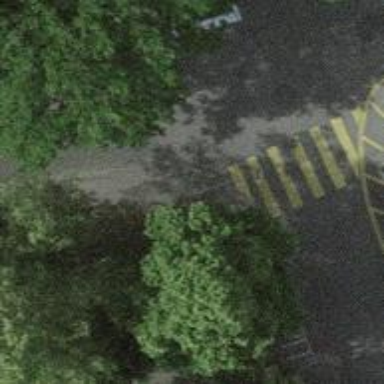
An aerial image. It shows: Kerb barrier.